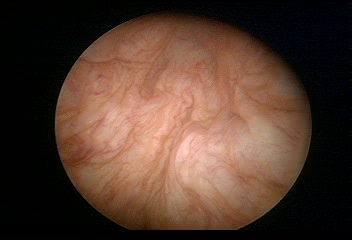
Modality: WLC
Class: Normal mucosa
Bladder cancer association: No